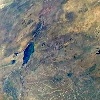
Label: land